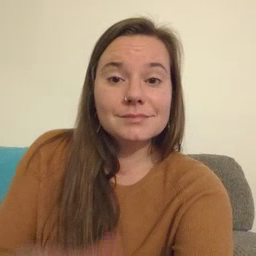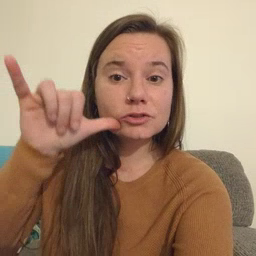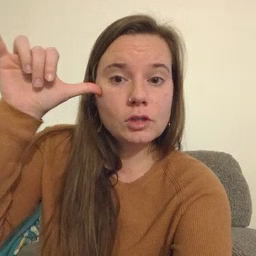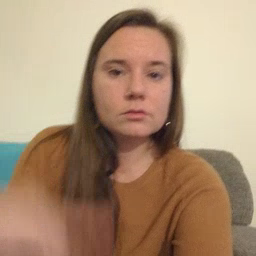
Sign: yesterday